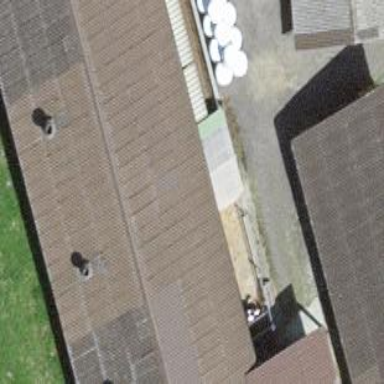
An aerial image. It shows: Sty building.